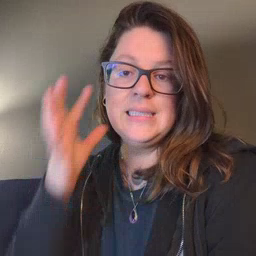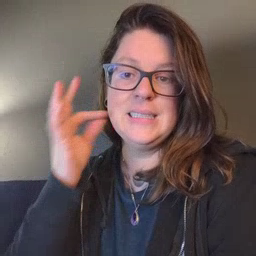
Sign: kitty